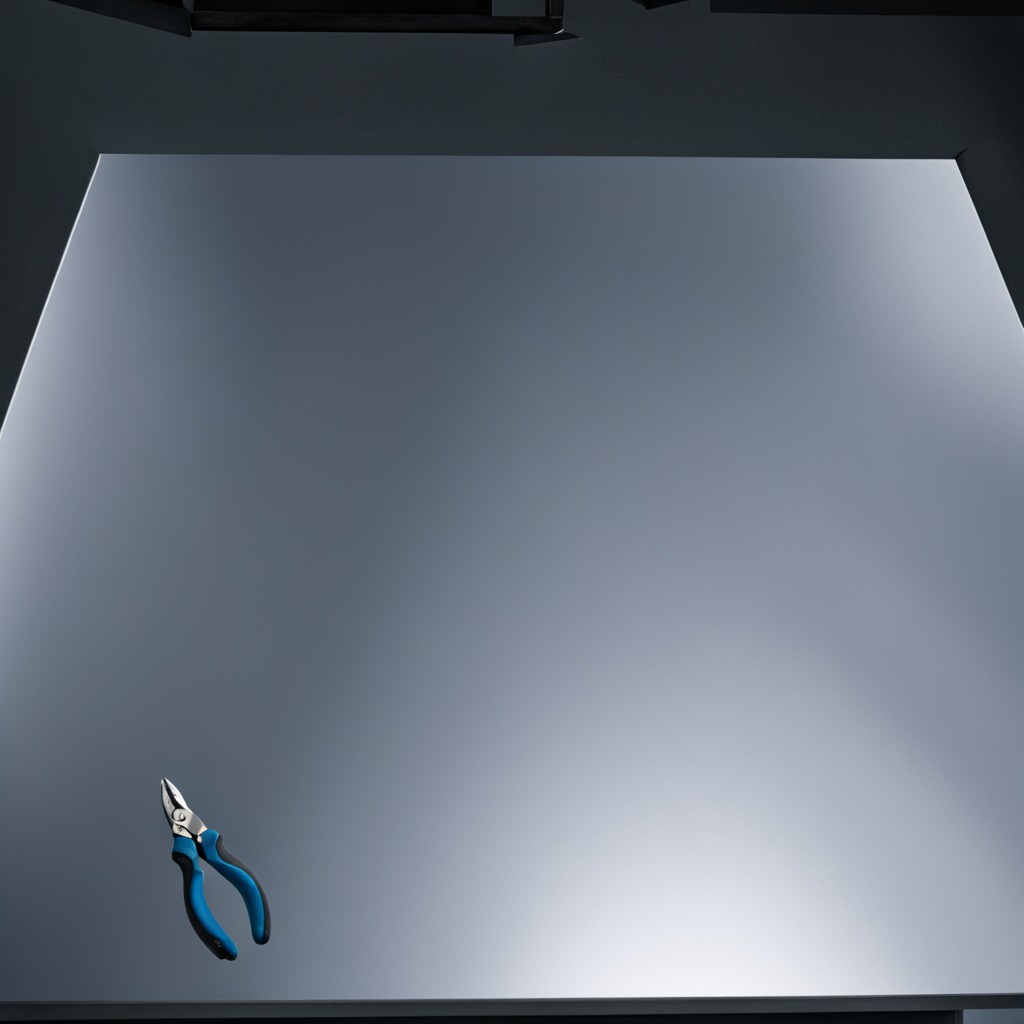
A plier is lying on the tabletop.